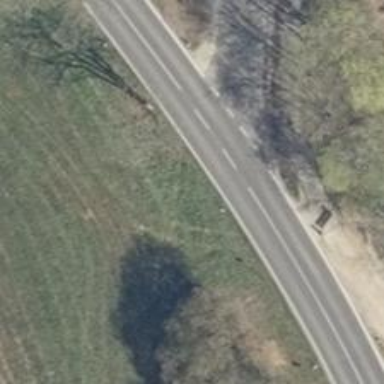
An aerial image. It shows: Primary road with asphalt surface.